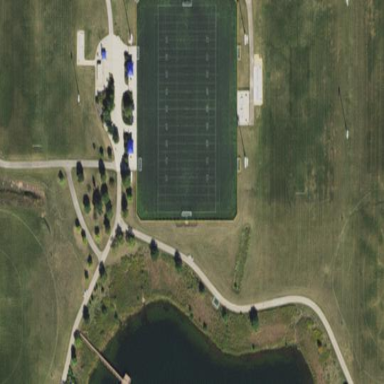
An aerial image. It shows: Pitch designated for leisure land activities. It is suitable for American football and other sports.